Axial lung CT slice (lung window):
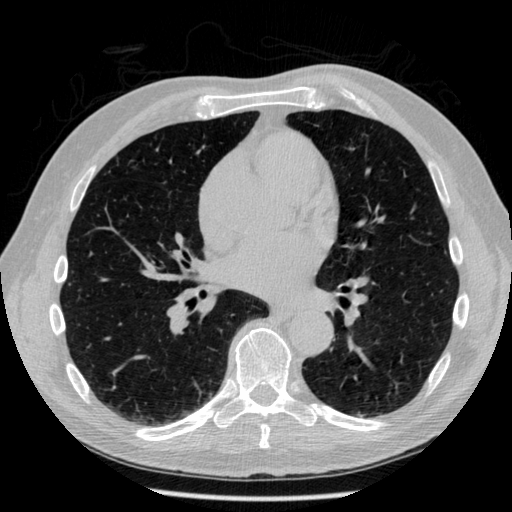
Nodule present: no